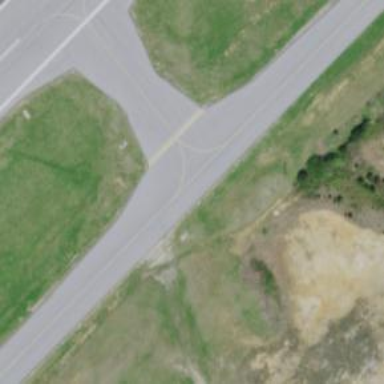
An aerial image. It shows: View of taxiway at the airport.